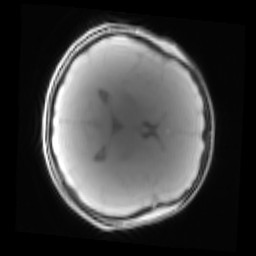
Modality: PDw
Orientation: axial
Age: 16
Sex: female
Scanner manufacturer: siemens
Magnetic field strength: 3 T
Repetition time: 0.25 s
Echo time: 0.00103 s